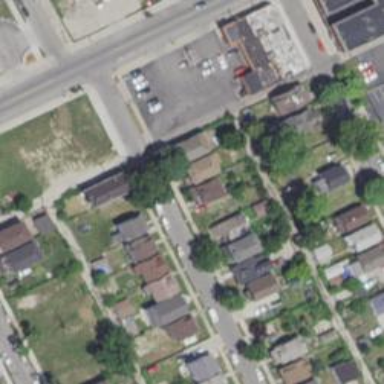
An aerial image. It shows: Alley classified as service road.